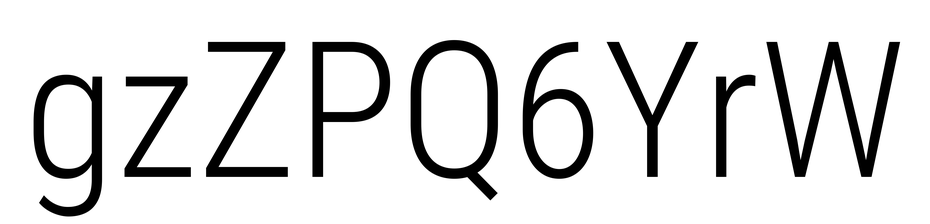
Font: Roboto_Condensed_Light